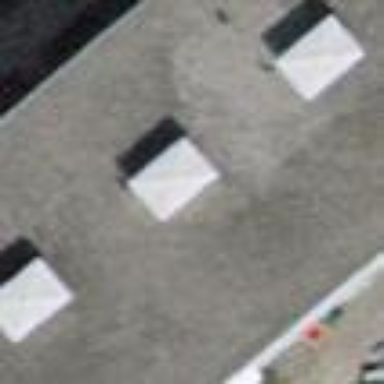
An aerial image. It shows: Terrace building with flat roof.